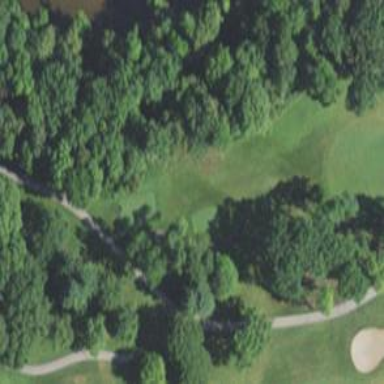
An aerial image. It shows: Service road designated as golf cart path.